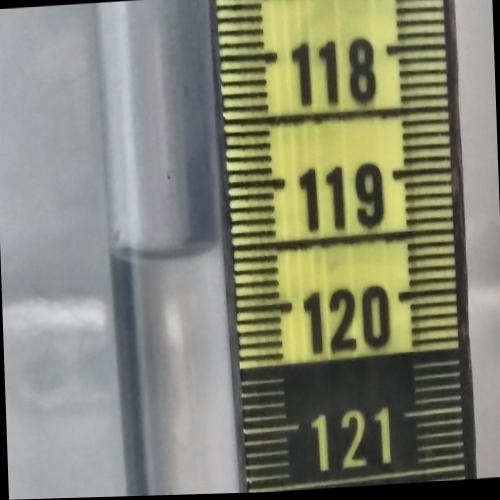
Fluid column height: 119.5 cm